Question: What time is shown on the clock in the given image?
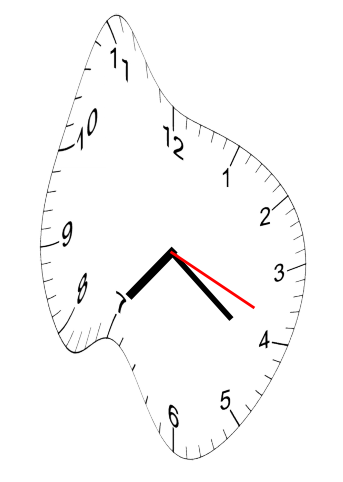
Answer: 07:21:19